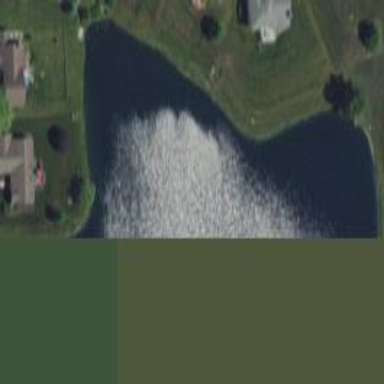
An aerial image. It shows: Pond with natural water.